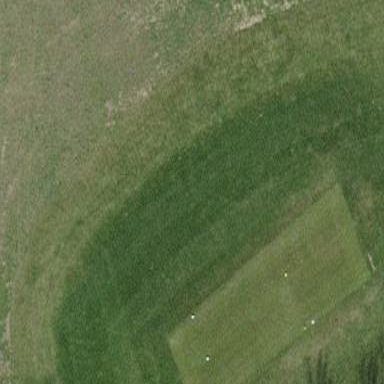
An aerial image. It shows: Golf tee.